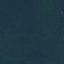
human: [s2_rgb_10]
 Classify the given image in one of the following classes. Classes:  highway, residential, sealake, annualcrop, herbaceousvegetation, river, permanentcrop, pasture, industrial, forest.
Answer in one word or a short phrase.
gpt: Forest